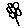
Label: flower